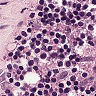
Metastatic tissue present: no